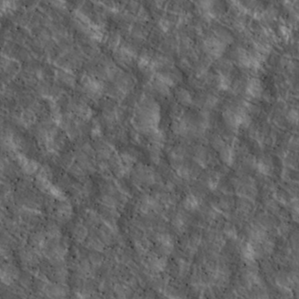
Label: non_frost